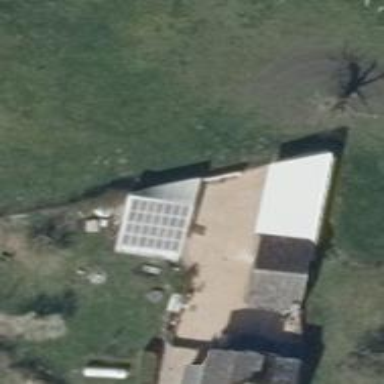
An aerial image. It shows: Small solar photovoltaic panel used as generator to produce electricity.